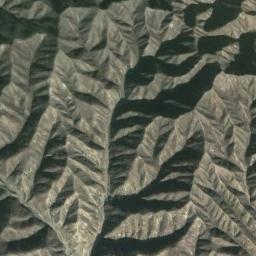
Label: mountain